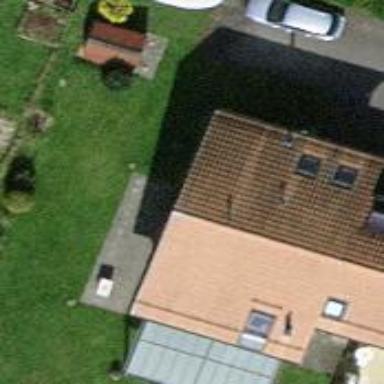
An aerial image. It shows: Terrace building.